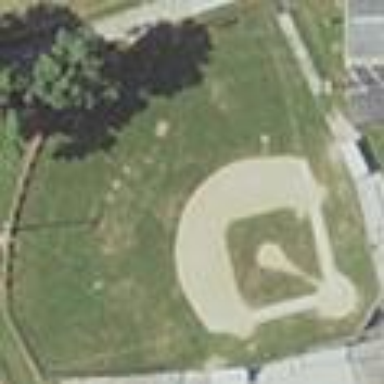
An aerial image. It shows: Baseball pitch for leisure land activities.